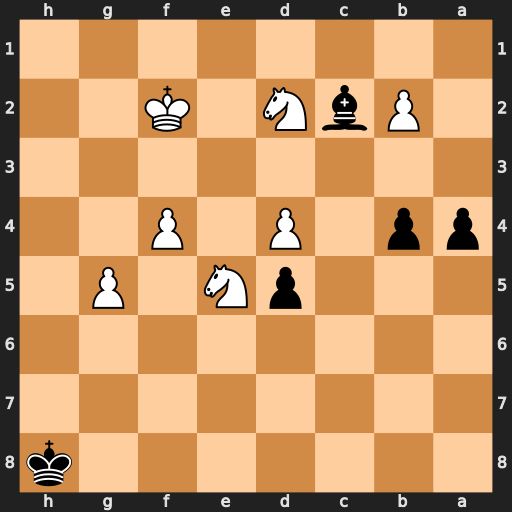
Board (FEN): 7k/8/8/3pN1P1/pp1P1P2/8/1PbN1K2/8
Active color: b
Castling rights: -
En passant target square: -
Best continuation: a3 f5 a2 f6 a1=Q